Interaction volume radius: 10 \u00c5
Interaction volume height: 10 \u00c5
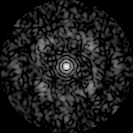
Disorder parameter: 0.6853